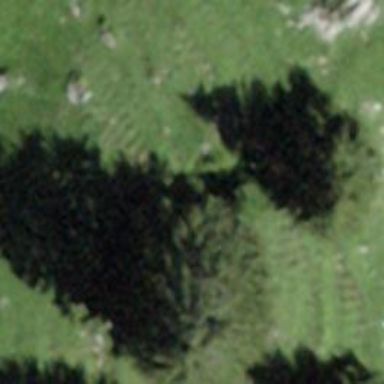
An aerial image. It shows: Single tag "natural: tree."